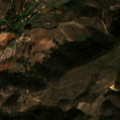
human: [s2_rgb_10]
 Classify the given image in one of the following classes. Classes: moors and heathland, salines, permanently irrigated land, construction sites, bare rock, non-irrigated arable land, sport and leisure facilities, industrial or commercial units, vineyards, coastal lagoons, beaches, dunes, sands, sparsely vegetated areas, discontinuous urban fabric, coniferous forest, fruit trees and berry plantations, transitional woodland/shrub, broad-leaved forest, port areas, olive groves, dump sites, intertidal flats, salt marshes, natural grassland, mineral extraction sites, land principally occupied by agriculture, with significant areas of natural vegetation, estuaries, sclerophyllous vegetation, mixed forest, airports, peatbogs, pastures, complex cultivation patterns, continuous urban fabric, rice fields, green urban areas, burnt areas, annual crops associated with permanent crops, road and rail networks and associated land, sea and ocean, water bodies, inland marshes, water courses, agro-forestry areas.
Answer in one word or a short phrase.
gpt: non-irrigated arable land, complex cultivation patterns, land principally occupied by agriculture, with significant areas of natural vegetation, agro-forestry areas, broad-leaved forest, sclerophyllous vegetation, transitional woodland/shrub